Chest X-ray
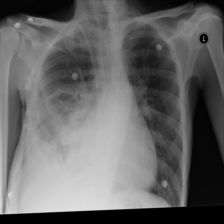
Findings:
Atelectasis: negative
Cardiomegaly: negative
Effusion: positive
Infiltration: negative
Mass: positive
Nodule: negative
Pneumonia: negative
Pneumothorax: negative
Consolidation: negative
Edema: negative
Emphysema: negative
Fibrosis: negative
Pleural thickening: negative
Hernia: negative